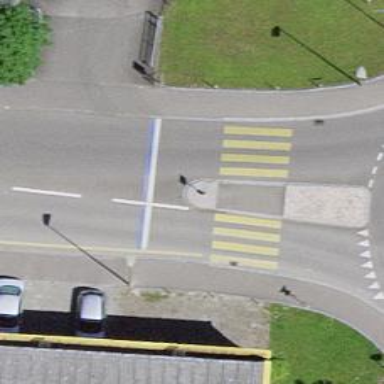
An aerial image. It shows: Uncontrolled zebra crossing with pedestrian island.